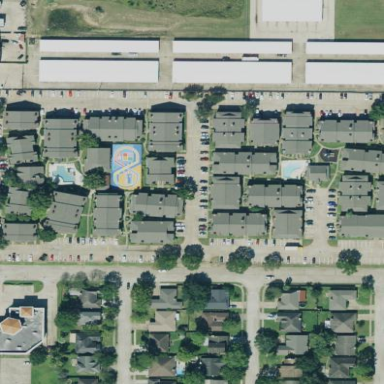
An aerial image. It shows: Residential area with apartments.